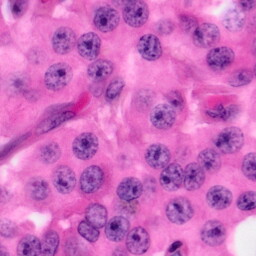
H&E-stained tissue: Pancreatic